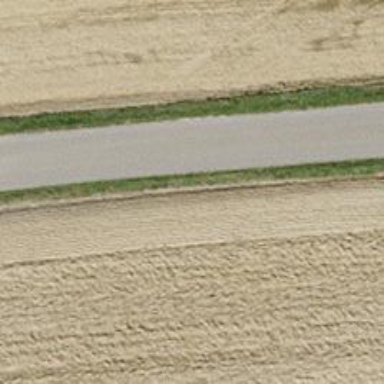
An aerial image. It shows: Asphalt cycleway.